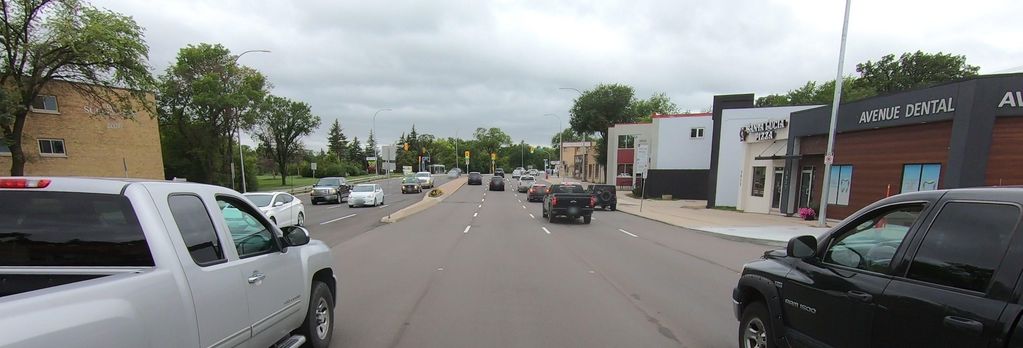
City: winnipeg